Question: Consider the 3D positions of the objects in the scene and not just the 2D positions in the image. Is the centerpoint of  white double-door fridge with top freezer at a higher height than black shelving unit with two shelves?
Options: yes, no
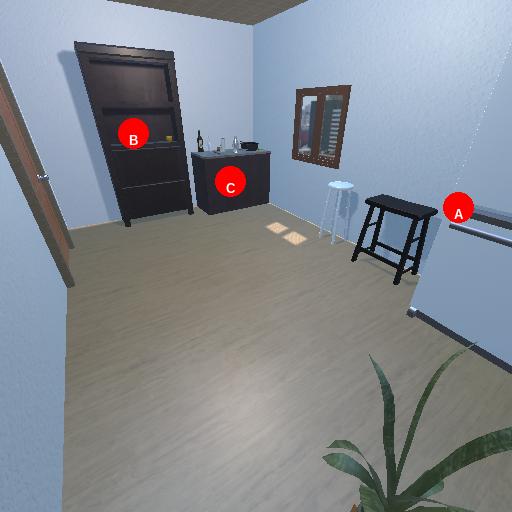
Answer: yes